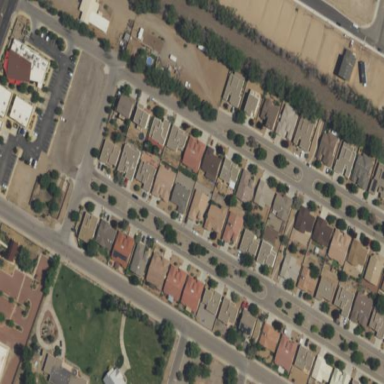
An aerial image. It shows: Residential area composed of single-family homes.